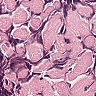
Metastatic tissue present: no